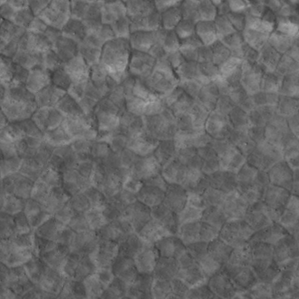
Label: non_frost